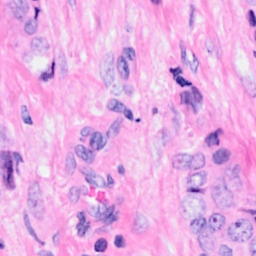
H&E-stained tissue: Breast